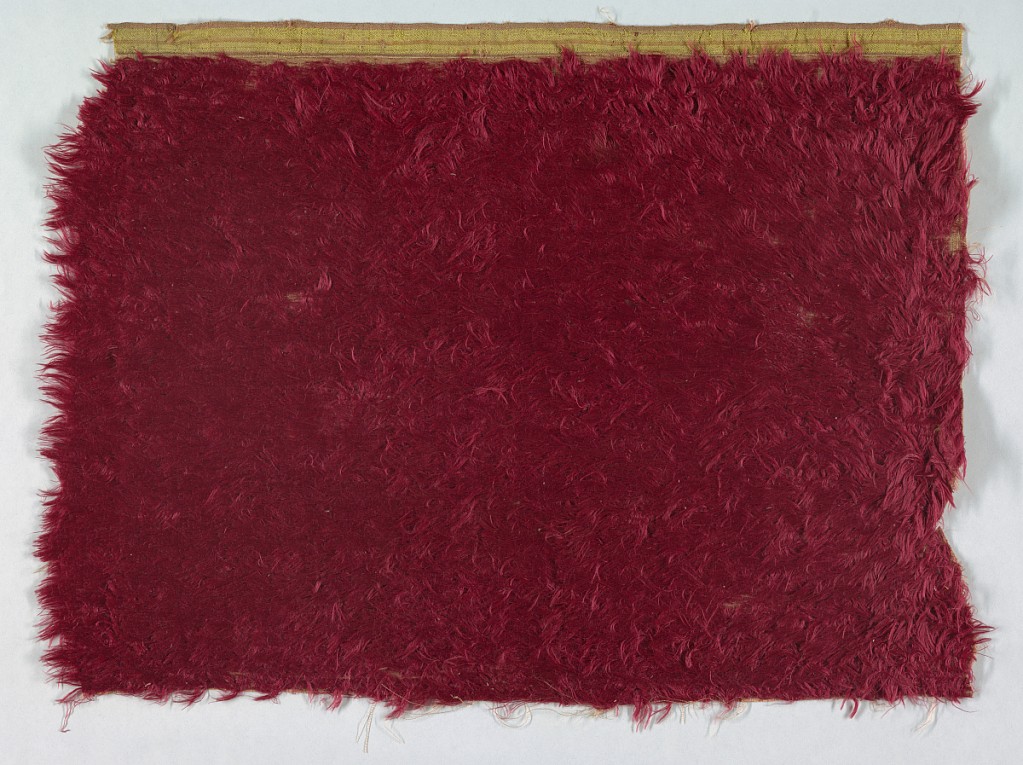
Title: Fragment
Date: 16th–17th century
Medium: silk Technique: supplementary warp pile (velvet) in a woven foundation
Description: Unpatterned, long pile red fragment.